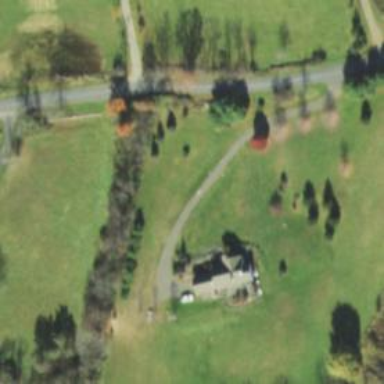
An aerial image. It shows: Driveway.